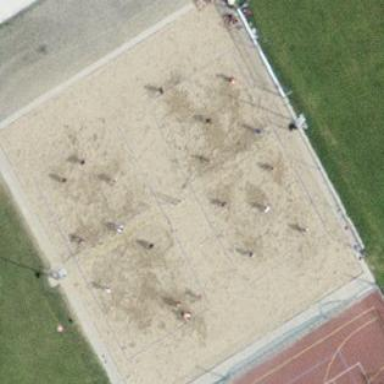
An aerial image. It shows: Sandy pitch for beach volleyball.